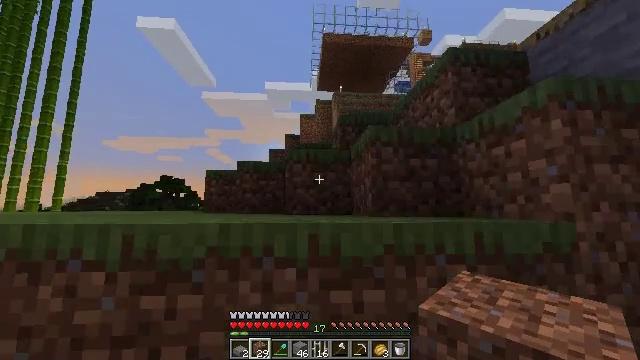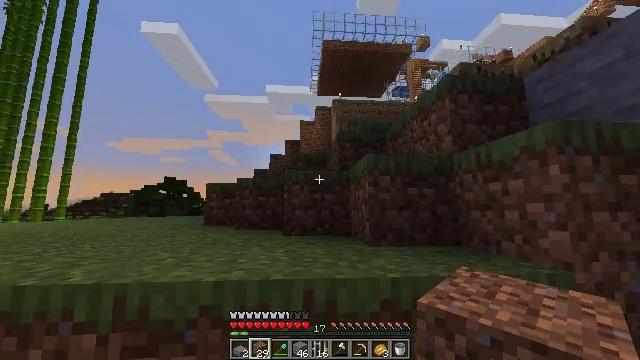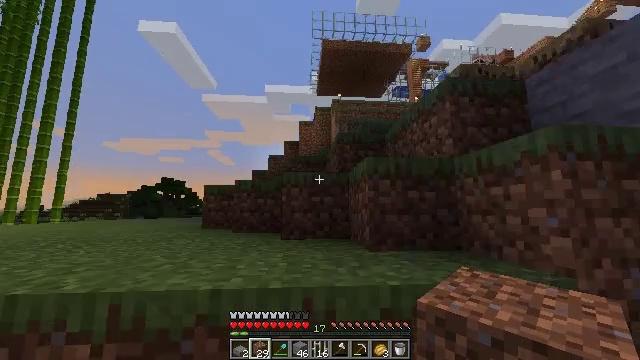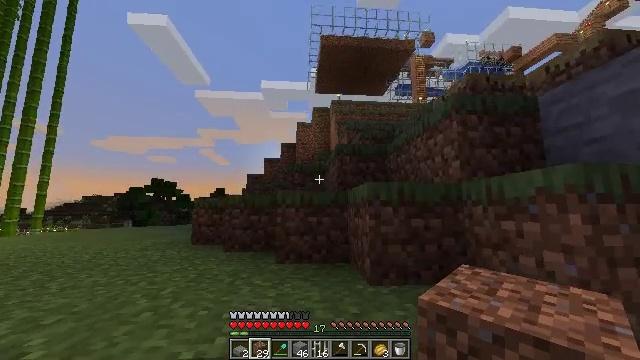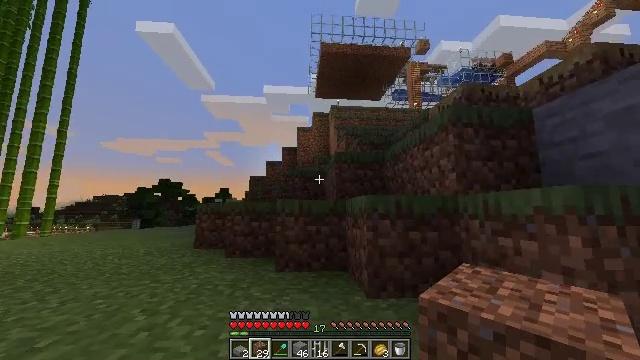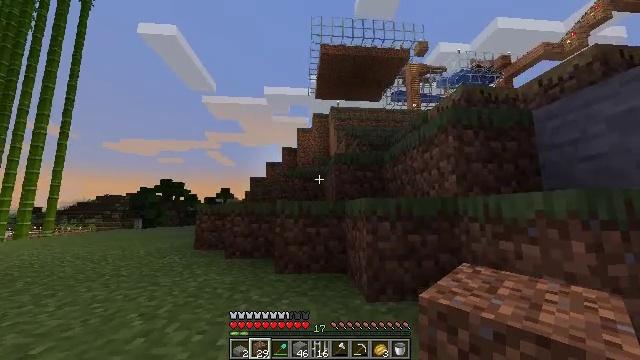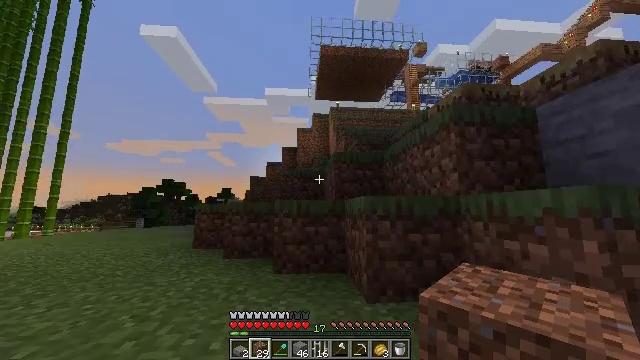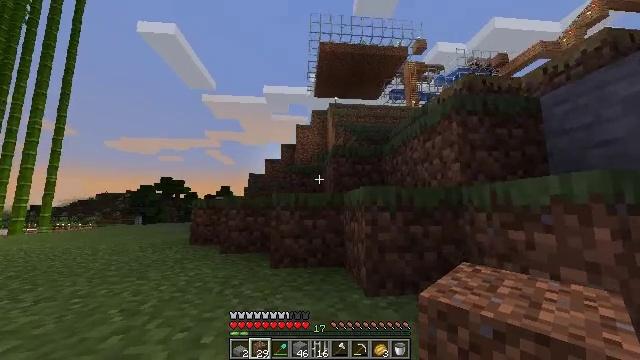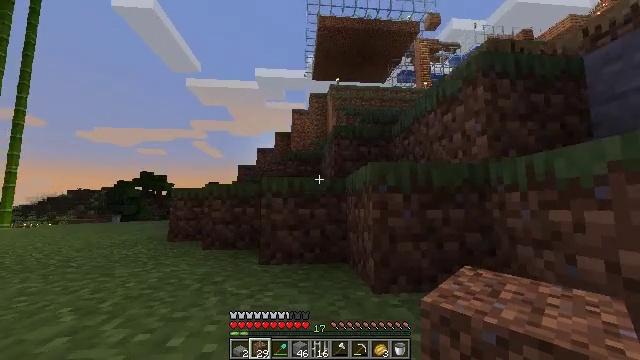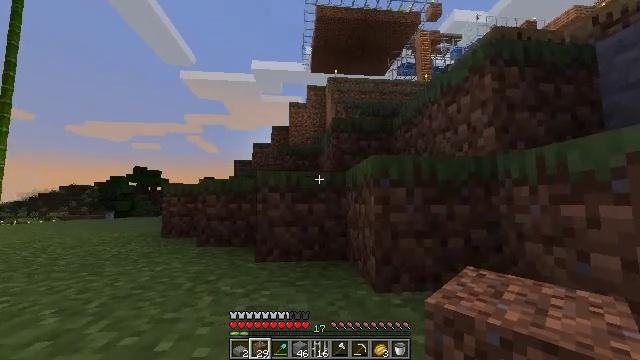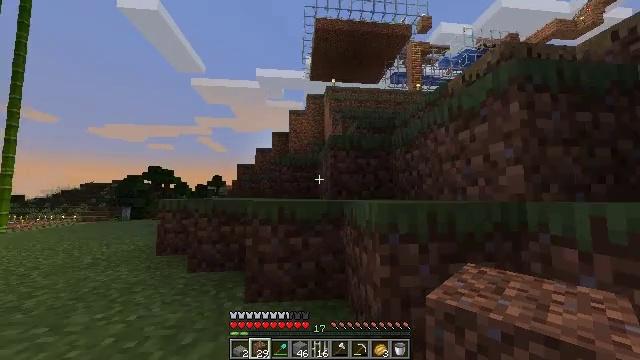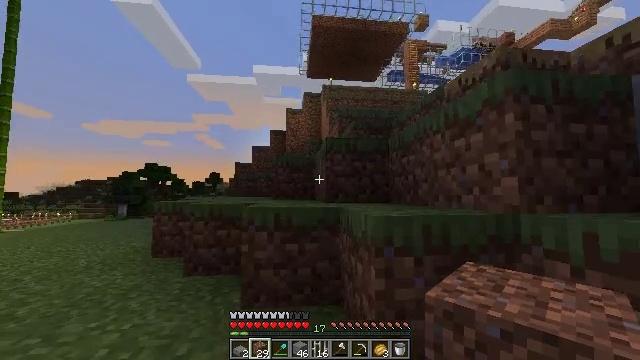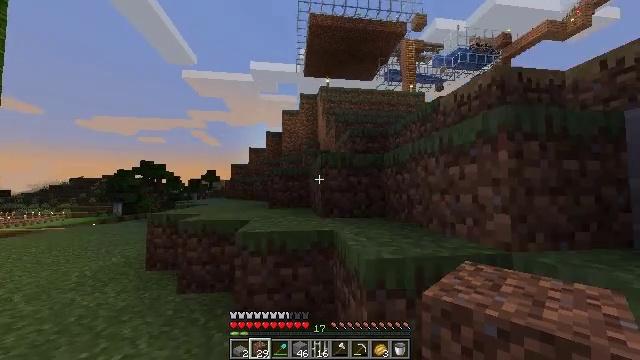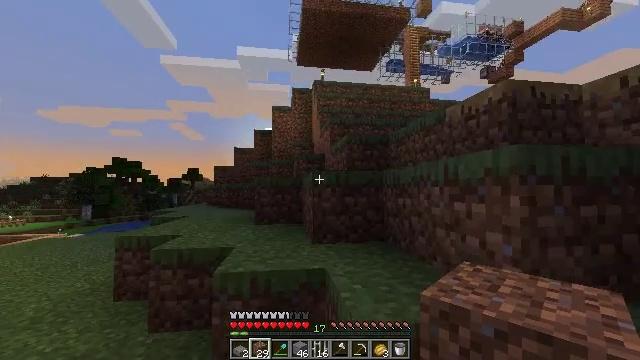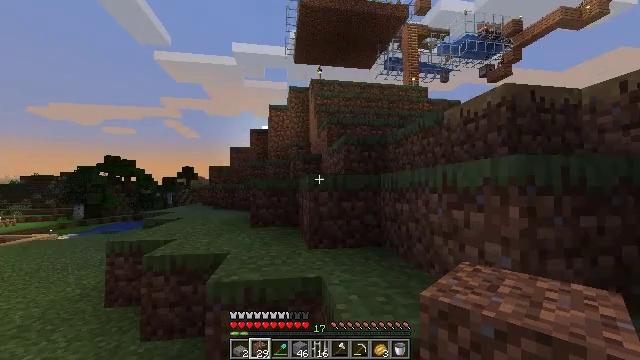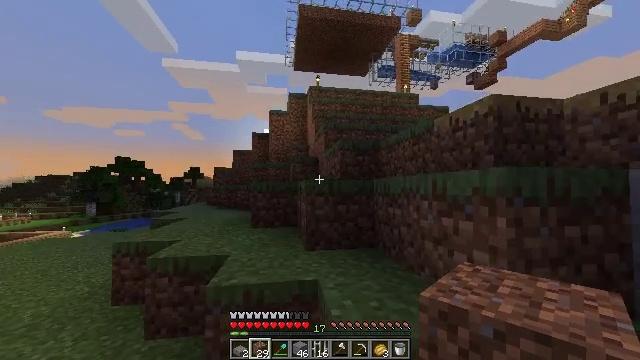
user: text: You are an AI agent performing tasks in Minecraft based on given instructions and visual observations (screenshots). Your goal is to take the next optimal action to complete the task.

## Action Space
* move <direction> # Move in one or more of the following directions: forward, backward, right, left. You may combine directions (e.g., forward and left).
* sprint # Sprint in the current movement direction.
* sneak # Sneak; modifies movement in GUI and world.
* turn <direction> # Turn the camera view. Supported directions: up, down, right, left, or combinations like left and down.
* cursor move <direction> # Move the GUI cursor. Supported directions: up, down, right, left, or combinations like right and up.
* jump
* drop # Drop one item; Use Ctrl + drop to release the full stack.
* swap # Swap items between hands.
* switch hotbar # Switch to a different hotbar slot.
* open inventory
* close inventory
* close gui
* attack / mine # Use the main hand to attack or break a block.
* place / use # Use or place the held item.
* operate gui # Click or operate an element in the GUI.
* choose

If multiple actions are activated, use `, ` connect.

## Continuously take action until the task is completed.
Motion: motion action
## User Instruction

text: Craft a jungle sign with the crafting table and materials.
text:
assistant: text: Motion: move forward, jump
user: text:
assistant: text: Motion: move forward, jump
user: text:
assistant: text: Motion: move forward, jump
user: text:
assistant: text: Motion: move forward, jump
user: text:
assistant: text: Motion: move forward, jump
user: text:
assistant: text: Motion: move forward, jump
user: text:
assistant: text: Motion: move forward, jump
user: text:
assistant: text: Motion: move forward, sprint, turn down, jump
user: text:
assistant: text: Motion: move forward, sprint, turn down, jump
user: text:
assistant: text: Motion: move forward, sprint, jump
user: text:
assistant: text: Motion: move forward, sprint, jump
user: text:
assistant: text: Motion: move forward, jump
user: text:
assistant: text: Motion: move forward, turn right, jump
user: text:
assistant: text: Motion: move forward, jump
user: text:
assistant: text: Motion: move forward, jump
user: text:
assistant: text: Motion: move forward, jump
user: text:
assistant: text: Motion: move forward, jump
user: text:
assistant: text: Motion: move forward, sprint, turn right, jump
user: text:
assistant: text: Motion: move forward, sprint, turn right, jump
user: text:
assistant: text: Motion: move forward, sprint, turn right, jump
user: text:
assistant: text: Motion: move forward, sprint, turn right, jump
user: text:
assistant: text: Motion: move forward, jump
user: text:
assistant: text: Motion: move forward, turn right, jump
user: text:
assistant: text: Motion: move forward, turn right, jump
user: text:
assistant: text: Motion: move forward, turn right, jump
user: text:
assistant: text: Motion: move forward, turn right, jump
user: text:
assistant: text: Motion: move forward, jump
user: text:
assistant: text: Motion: move forward, sprint, jump
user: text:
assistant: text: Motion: move forward, sprint, turn right, jump
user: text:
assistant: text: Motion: move forward, sprint, jump